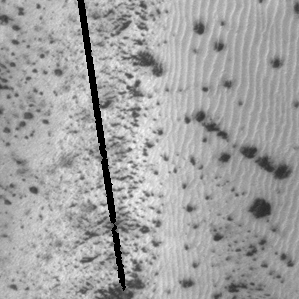
Label: frost